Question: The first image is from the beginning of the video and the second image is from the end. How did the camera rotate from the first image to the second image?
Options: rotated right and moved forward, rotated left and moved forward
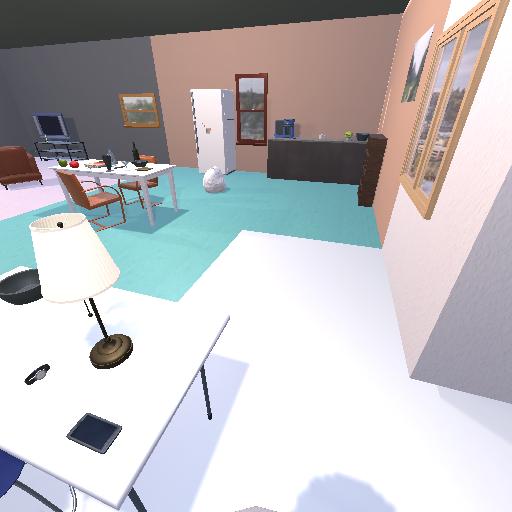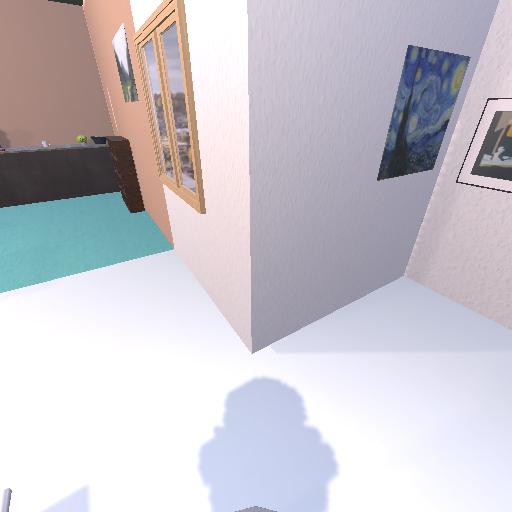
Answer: rotated right and moved forward